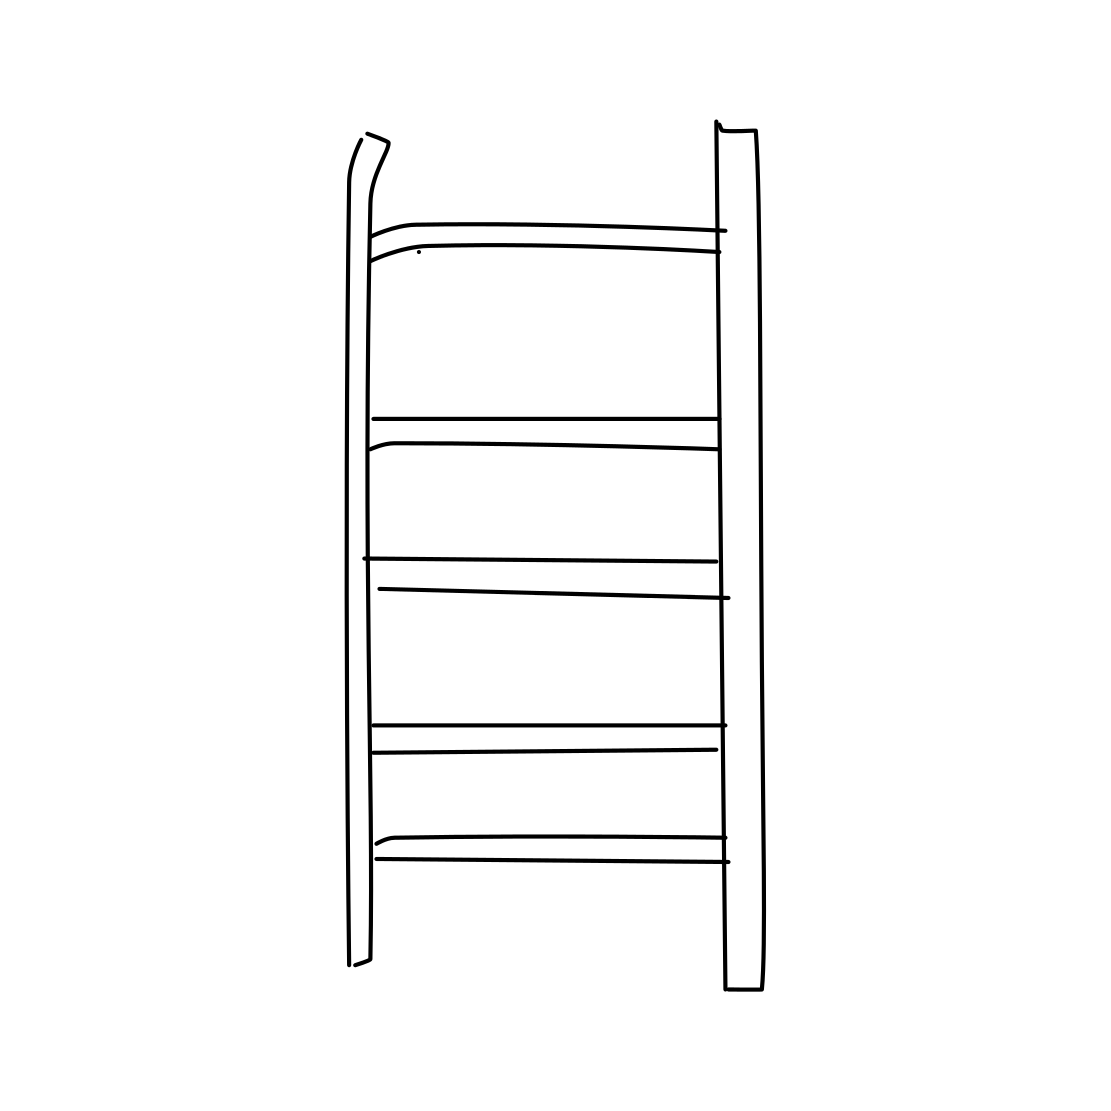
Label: ladder